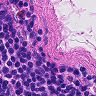
Metastatic tissue present: no